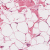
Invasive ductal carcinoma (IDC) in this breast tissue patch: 0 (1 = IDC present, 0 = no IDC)